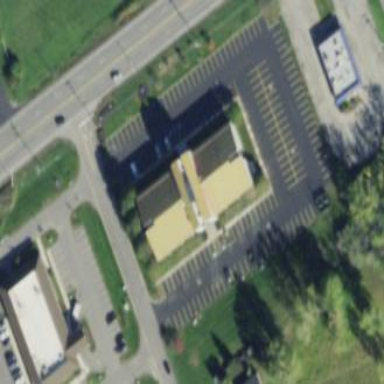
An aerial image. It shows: Office building.